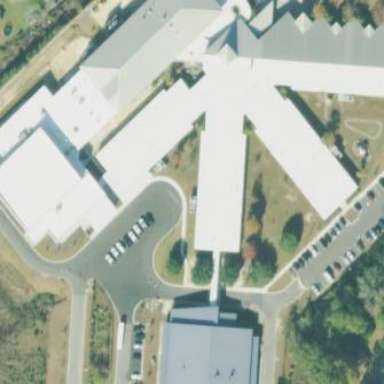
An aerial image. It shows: School building.